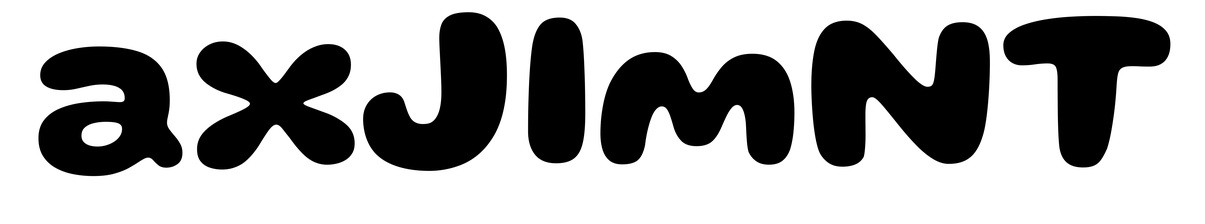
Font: Gluten_Bold